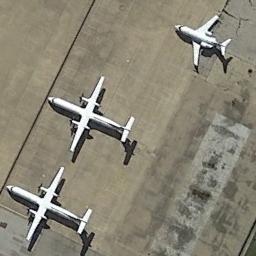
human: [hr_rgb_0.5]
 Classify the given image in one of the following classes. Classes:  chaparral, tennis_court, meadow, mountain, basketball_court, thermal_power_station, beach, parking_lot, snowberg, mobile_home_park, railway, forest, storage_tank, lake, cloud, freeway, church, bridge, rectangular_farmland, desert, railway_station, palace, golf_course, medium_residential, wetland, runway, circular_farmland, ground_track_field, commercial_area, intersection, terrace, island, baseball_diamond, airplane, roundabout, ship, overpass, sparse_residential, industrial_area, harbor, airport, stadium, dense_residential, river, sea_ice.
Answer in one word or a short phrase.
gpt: airplane